Question: I am building a database in Postgres 11, and I would like to segment the information by partitioning tables. The appointment table is already partitioned by date ranges, and I would also like to partition the patient table; a partition of patients by each doctor.
The question is: How can I partition the patient table with list partitioning? That is to say, for this table I would have to make a direct partition relationship with the doctor table or I would have to use the intermediate table, since between the two mentioned tables there is a relationship of many to many.
Attached is an illustrative image.

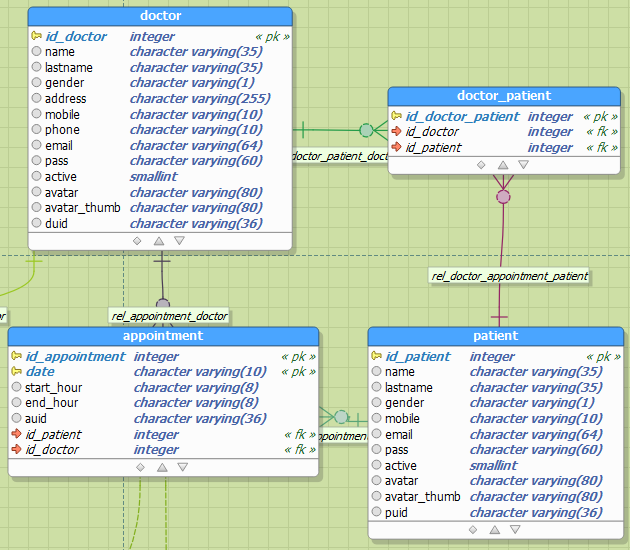
Answer: For a many-to-many relationship you will need a mapping table, partitioning or not.
I wouldn't use an artificial primary key for the mapping table, but the combination of 'id_doctor' and 'id_patient' (they are artificial anyway). The same holds for the 'appointment' table.
Since 'id_doctor' is not part of the patient table (and shouldn't be), you cannot partition the 'patient' table per doctor. Why would you want to do that? Partitioning is mostly useful for mass deletions (and to some extent for speeding up sequential scans) -- is that your objective?
There is a wide-spread assumption that bigger tables should be partitioned just because they are big, but that is not the case. Index access to a partitioned table is -- if anything -- slightly slower than index access to a non-partitioned table. Do you have billions of patients?